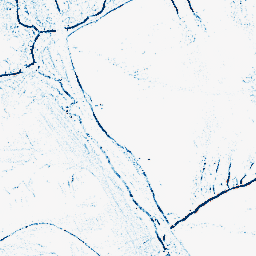
Category: morphological
Decomposition family: morphological_square
Decomposition parameters: operation: closing
size: 3
Upsampling method: regularized
Upsampling parameters: scale: 4
lambda_reg: 0.01
Upsampling scale: 4